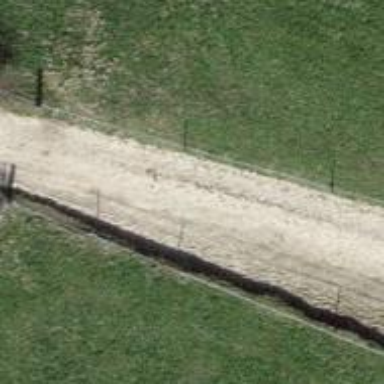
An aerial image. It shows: Track road with grade3 tracktype.